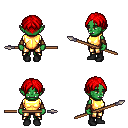
a pixel art fantasy rpg character, female body template, orc, green skin, gold chest armor, gold greaves, red parted hairstyle, cloth bracers, black shoes, spear, four views (front, back, left, right), 2x2 character sprite sheet, small pixel art, hard edges, no anti-aliasing